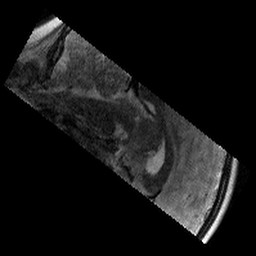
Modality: T2w
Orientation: sagittal
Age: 11
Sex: male
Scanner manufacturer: siemens
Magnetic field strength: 3 T
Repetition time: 9.23 s
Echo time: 0.067 s